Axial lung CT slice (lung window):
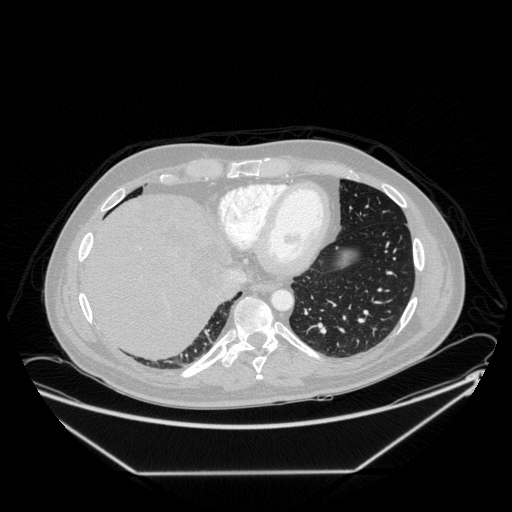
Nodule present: yes
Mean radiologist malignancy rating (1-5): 2